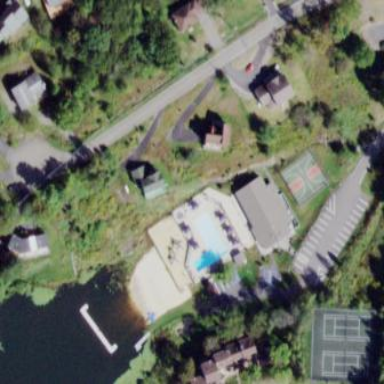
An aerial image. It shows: Sports centre dedicated to swimming activities.